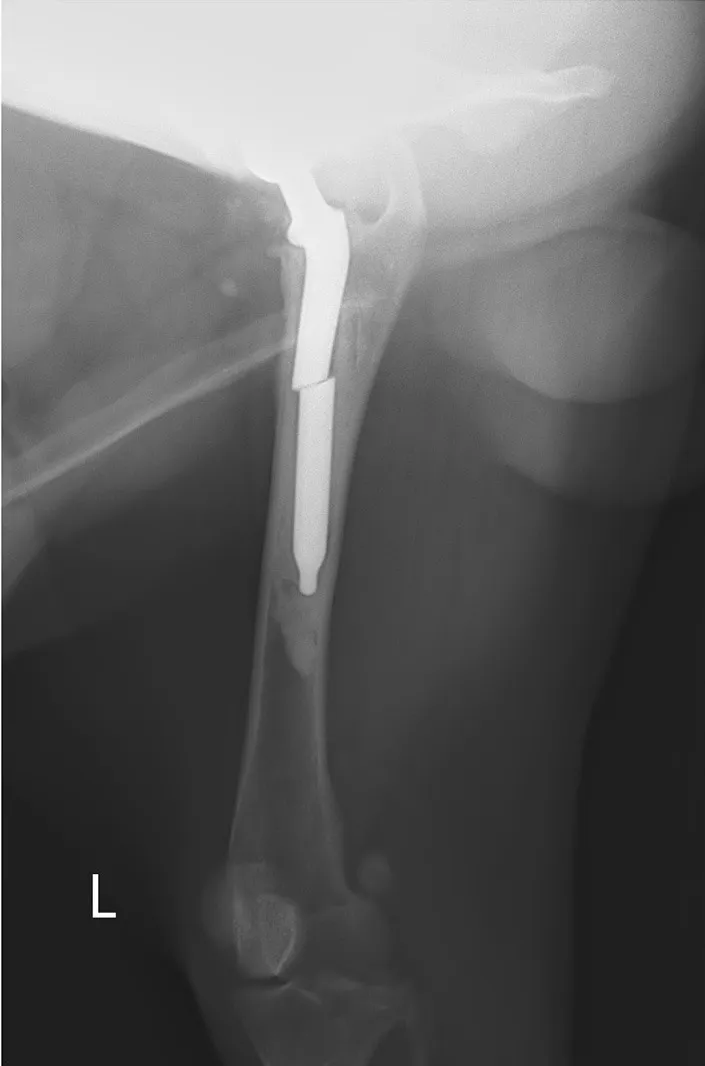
Lateral radiograph with stem fracture in the midshaft:visible only in the lateral view. There is a dislocation in the middle part of the stem with a gap between the cuff cement and the stem, with mild periosteal reaction.
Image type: radiology (x_ray)